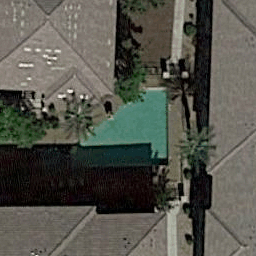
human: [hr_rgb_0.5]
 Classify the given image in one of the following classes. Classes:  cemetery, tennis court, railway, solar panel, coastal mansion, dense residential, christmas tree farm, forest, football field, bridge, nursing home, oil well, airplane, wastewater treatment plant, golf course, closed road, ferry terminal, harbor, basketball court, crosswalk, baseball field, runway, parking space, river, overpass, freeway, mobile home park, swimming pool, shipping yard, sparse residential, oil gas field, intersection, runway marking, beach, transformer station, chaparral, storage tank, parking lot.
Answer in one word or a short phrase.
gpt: swimming pool